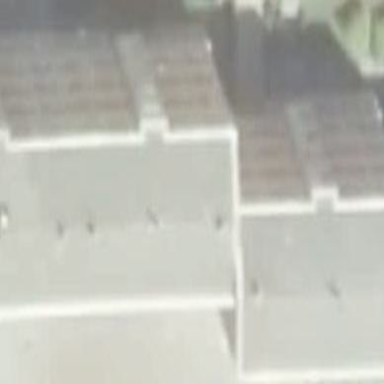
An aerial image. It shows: Part of building.